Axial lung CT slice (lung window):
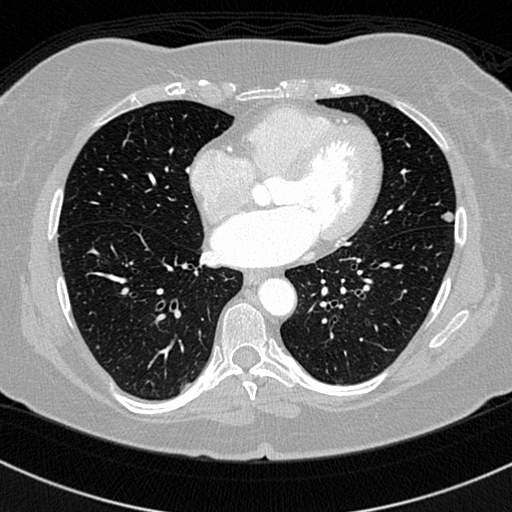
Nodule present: yes
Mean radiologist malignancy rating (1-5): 3.25